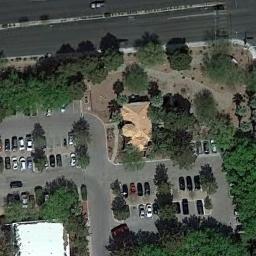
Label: sparse_residential